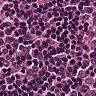
Metastatic tissue present: no